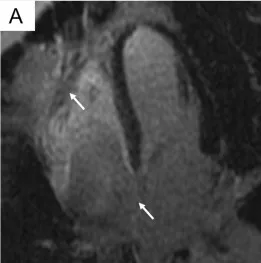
Delayed enhancement cardiac magnetic resonance images in the four-chamber.
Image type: radiology (mri)